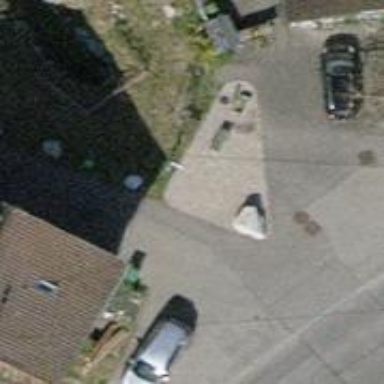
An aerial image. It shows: Bench.